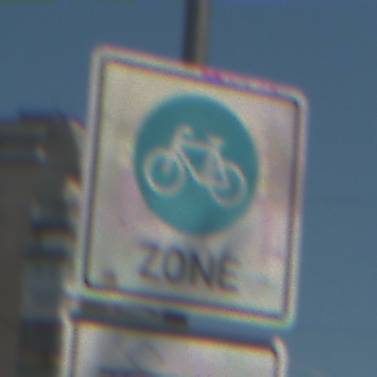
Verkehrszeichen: BeginnFahrradzone
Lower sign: MehrspurigeFahrzeugeFrei7
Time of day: Midday
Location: Outdoor (Urban)
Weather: Clear
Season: NotSpecified
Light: Natural